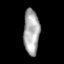
Tissue: lung
Cell type: Epithelial cells
Senescence score: 0.2322
Nuclear area (px): 707
Mean DAPI intensity: 169.083